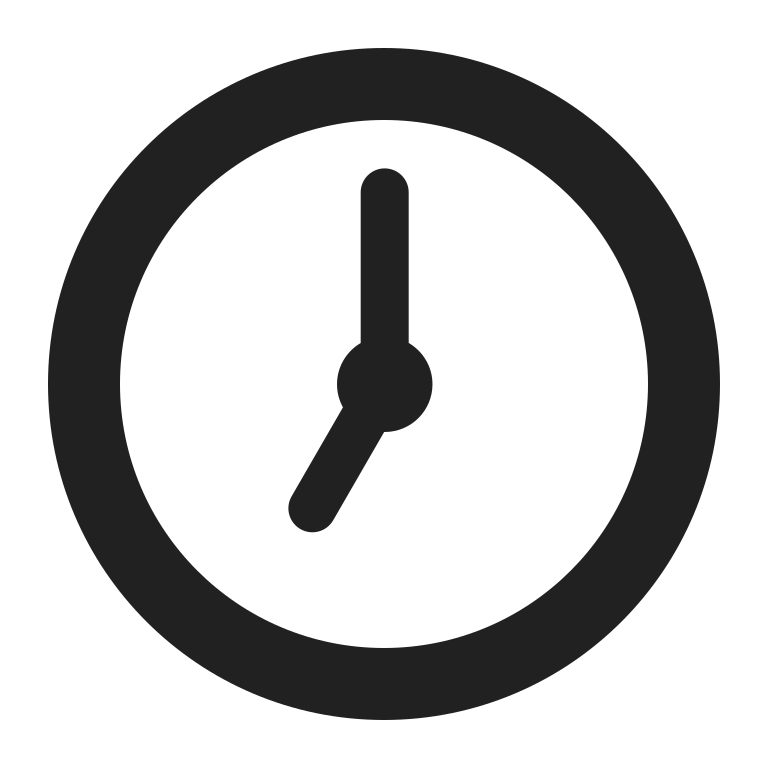
seven oclock high contrast